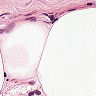
Metastatic tissue present: no